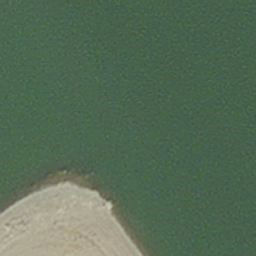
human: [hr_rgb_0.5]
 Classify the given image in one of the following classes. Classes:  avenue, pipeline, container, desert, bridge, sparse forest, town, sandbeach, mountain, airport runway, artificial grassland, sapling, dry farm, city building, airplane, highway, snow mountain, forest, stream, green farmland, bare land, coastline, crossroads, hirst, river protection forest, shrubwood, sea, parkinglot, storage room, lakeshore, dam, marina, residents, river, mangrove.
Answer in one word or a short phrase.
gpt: hirst